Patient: sex F, age 33
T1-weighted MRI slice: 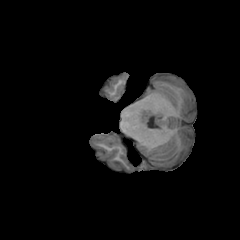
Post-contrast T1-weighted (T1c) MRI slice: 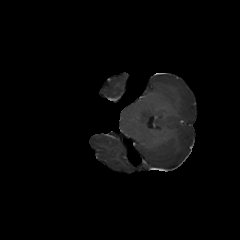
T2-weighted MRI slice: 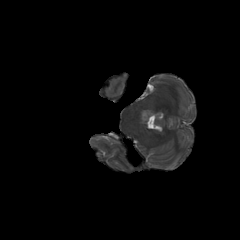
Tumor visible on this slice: yes
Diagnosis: Glioblastoma, IDH-wildtype
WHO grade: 4